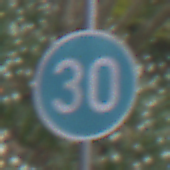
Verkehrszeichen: VorgeschriebeneMindestgeschwindigkeit
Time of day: MorningAfternoon
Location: Outdoor (Nature)
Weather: PartlyCloudy
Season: NotSpecified
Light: Natural